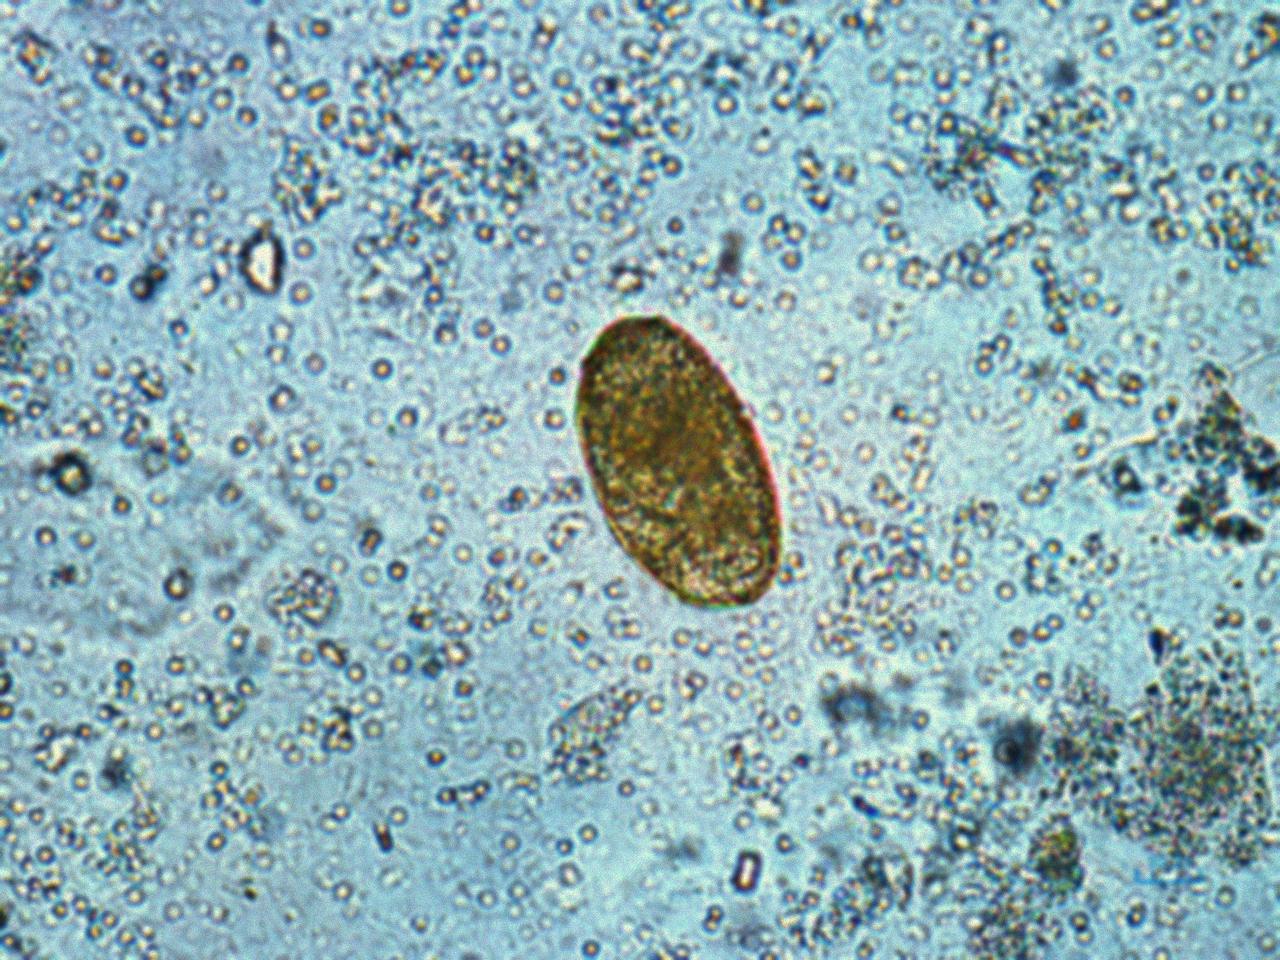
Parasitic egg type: Paragonimus spp